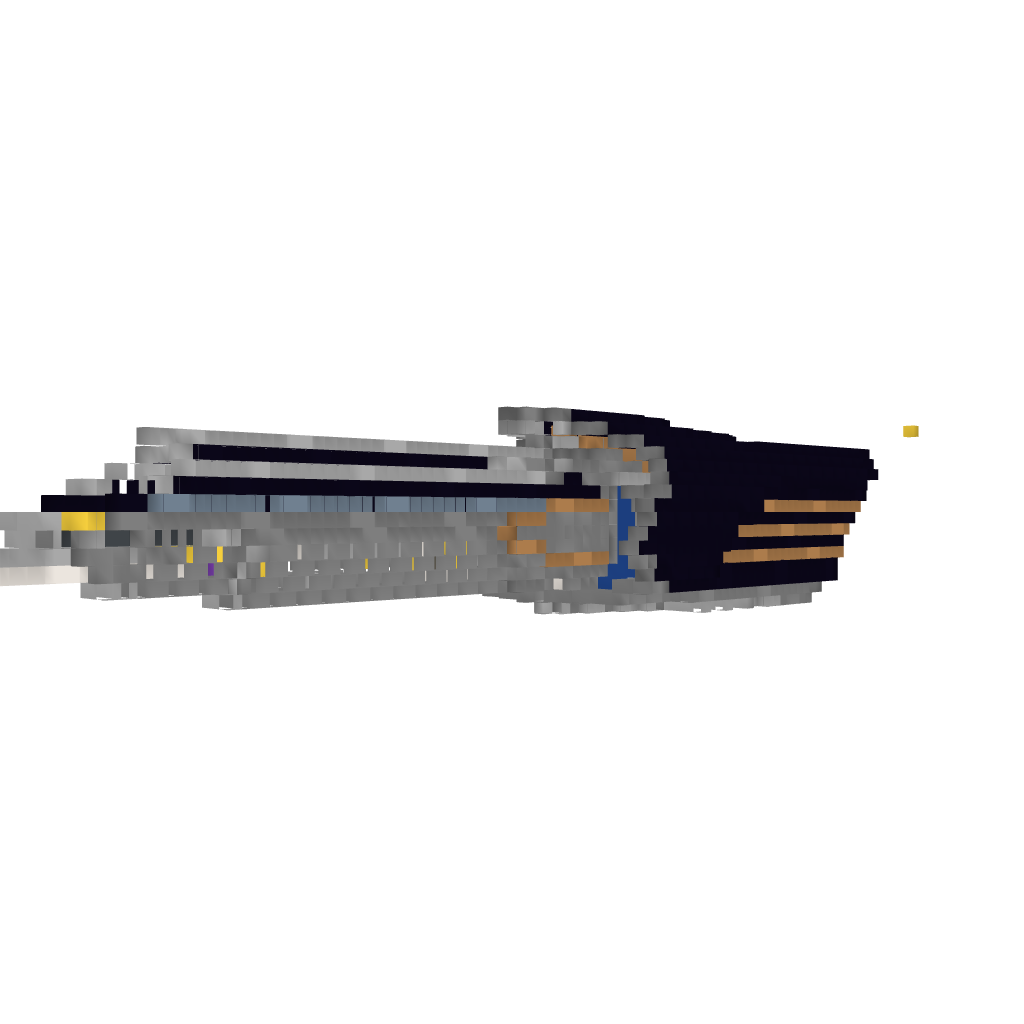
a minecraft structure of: Sentry-Class Light Destroyer